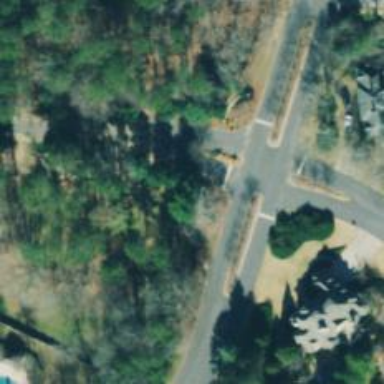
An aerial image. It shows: Culvert tunnel.